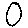
Label: circle